Question: I am trying to combine 3 tables in the my ActiveRecord Search().
I have this table
'''
employees
id
first_name
projects
id
name
project_assignment
id
employee_id
project_id
date_added
date_removed
'''
I am using GridView to display all the employees in my database.
Now, I wanted to display project where the employee is being assigned. So having said this, obviously we need these 3 tables to connect.
In my Employees.php Model, i have this code:
'''
public function getproject_assignment()
{
return $this->hasMany(ProjectAssignment::className(), ['employee_id' => 'id']);
}
'''
In my ProjectAssignment.php model
'''
/**
* @return \yii\db\ActiveQuery
*/
public function getEmployee()
{
return $this->hasOne(Employees::className(), ['id' => 'employee_id']);
}
/**
* @return \yii\db\ActiveQuery
*/
public function getProject()
{
return $this->hasOne(Projects::className(), ['id' => 'project_id']);
}
'''
In my EmployeeSearch.php
'''
class EmployeesSearch extends Employees
{
public $project_name;
public function rules()
{
return [
[['id', 'employment_status_id'], 'integer'],
[['project_name','string_id', 'first_name', 'last_name', 'middle_name', 'gender', 'birth_date', 'civil_status', 'phone', 'address', 'zip', 'email', 'position', 'start_date', 'tin', 'philhealth', 'sss', 'hdmf', 'photo_location'], 'safe'],
];
}
public function search($params)
{
$query = Employees::find();
$query->addSelect(['projects.name as project_name','employees.*']);
$query->leftJoin('project_assignment','project_assignment.employee_id = employees.id');
$query->leftJoin('projects','projects.id = project_assignment.project_id');
$query->andWhere([
'project_assignment.date_removed' => NULL
]);
$dataProvider = new ActiveDataProvider([
'query' => $query,
'pagination' => array('pageSize' => 20),
]);
$this->load($params);
if (!$this->validate()) {
// uncomment the following line if you do not want to any records when validation fails
// $query->where('0=1');
return $dataProvider;
}
$query->andFilterWhere([
'id' => $this->id,
]);
$query->andWhere([
'employees.deleted_at' => NULL
// 'projects.deleted_at' => NULL
]);
$query->andFilterWhere(['like', 'string_id', $this->string_id])
->andFilterWhere(['like', 'first_name', $this->first_name])
->andFilterWhere(['like', 'last_name', $this->last_name])
->andFilterWhere(['like', 'middle_name', $this->middle_name])
->andFilterWhere(['like', 'gender', $this->gender])
->andFilterWhere(['like', 'civil_status', $this->civil_status])
->andFilterWhere(['like', 'phone', $this->phone])
->andFilterWhere(['like', 'address', $this->address])
->andFilterWhere(['like', 'zip', $this->zip])
->andFilterWhere(['like', 'email', $this->email])
->andFilterWhere(['like', 'position', $this->position])
->andFilterWhere(['like', 'tin', $this->tin])
->andFilterWhere(['like', 'philhealth', $this->philhealth])
->andFilterWhere(['like', 'sss', $this->sss])
->andFilterWhere(['like', 'hdmf', $this->hdmf])
->andFilterWhere(['like', 'photo_location', $this->photo_location]);
return $dataProvider;
}
'''
In my index.php (view file)
'''
$gridColumns = [
[
'attribute' => 'Project',
'value' => 'projects', //the value means that this is the value of the column
//the zip here is the get parameter
'filter' => Html::activeDropDownList($searchModel, 'project_name', ArrayHelper::map(pp\models\Projects::find()->asArray()->all(), 'id', 'name'),['class'=>'form-control','prompt' => 'Select Project']),
],
'first_name',
'middle_name',
'last_name',
// 'position',
[
'attribute' => 'position',
'value' => 'position',
'filter' => Html::activeDropDownList($searchModel, 'position', ArrayHelper::map(Employees::find()->groupBy('position')->asArray()->all(), 'position', 'position'),['class'=>'form-control','prompt' => 'Select Position']),
],
['class' => 'yii\grid\ActionColumn',
'template' => '{update} {delete}'],
];
<?php echo
GridView::widget([
'dataProvider' => $dataProvider,
'filterModel' => $searchModel,
'columns' => $gridColumns,
'export' => [
'fontAwesome' => true,
]
]);
?>
'''
The problem here is the Project column is not displaying anything.
Here's a screenshot:

When I checked on Yii Debuger, this sql query has been ran:
'''
SELECT 'projects'.'name' AS 'project_name', 'employees'.* FROM 'employees' LEFT JOIN 'project_assignment' ON project_assignment.employee_id = employees.id LEFT JOIN 'projects' ON projects.id = project_assignment.project_id WHERE ('project_assignment'.'date_removed' IS NULL) AND ('employees'.'deleted_at' IS NULL) LIMIT 20
'''
This query is correct and what I was expecting. The only problem is that the Project column is not displaying as the screenshot that i showed you above.
I am not sure how to make this work. Been scratching my head for a couple of hours already.
Any help please. Thank You!
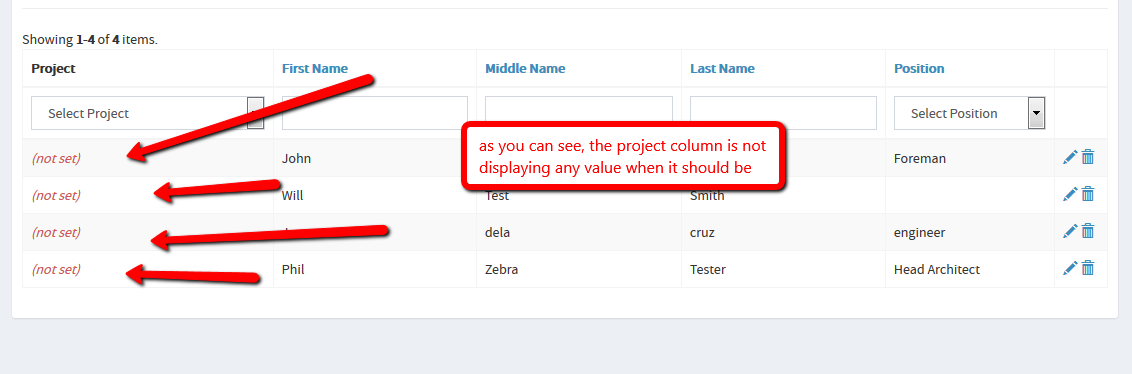
Answer: '''
'value' => 'projects', //the value means that this is the value of the column
'''
Actually the 'value' here can be or . If it is a then it means that as <URL>. Try to use . In your case it will be like this:
'''
'value' => function ($model, $key, $index, $column){
return $model->project->name;
}
'''